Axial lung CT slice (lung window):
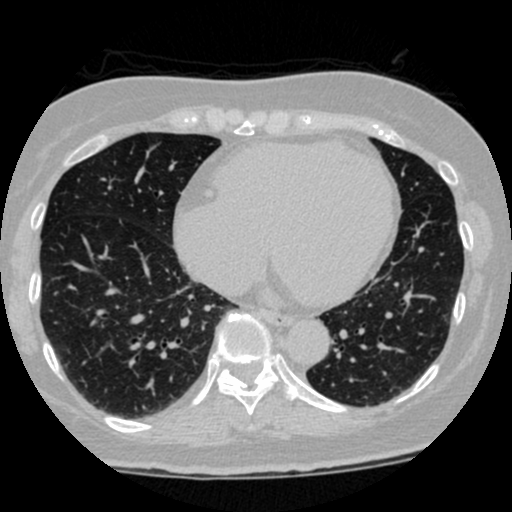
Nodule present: no